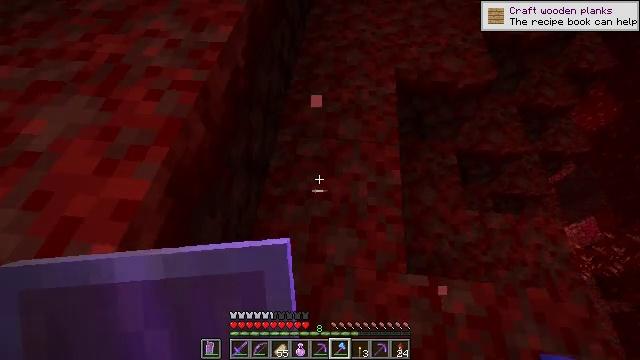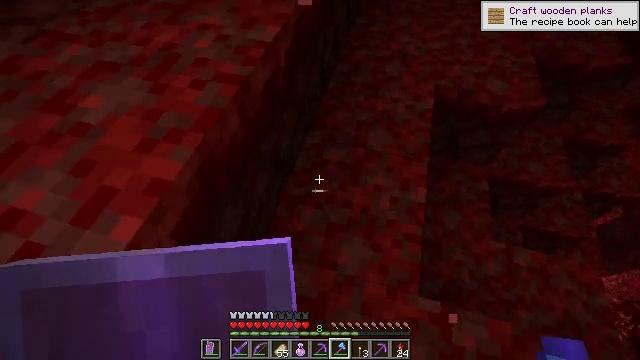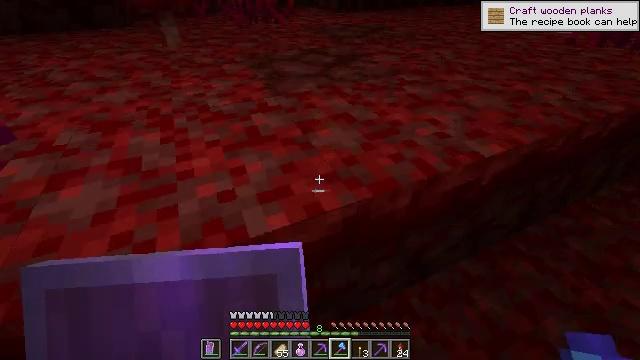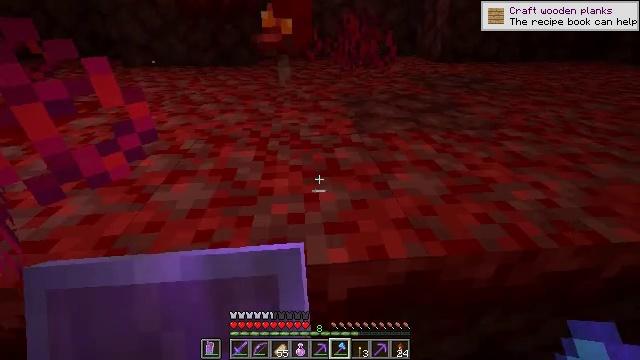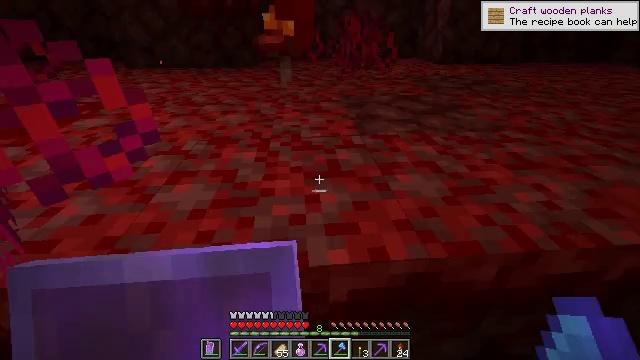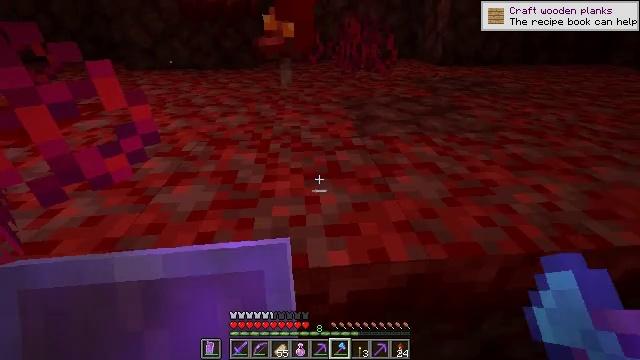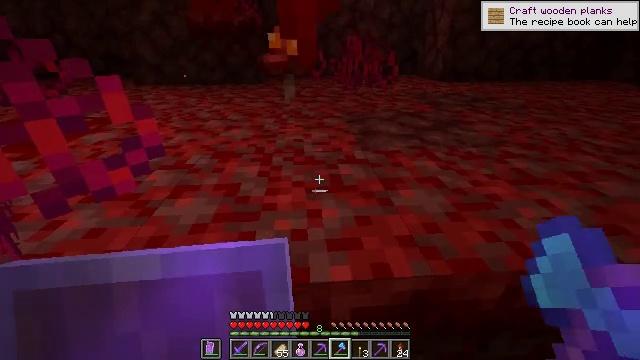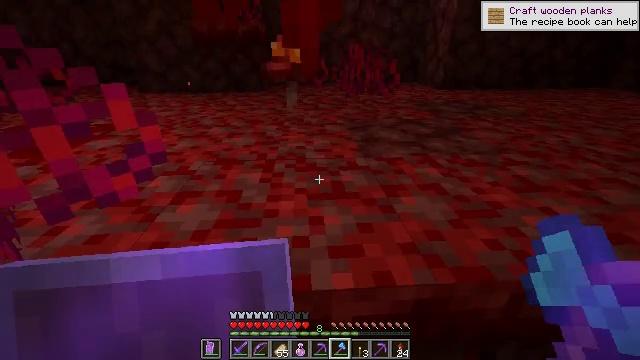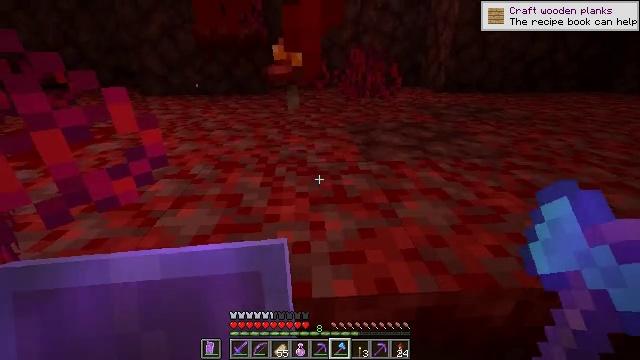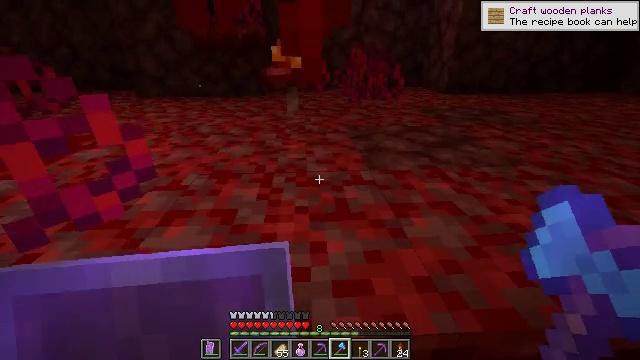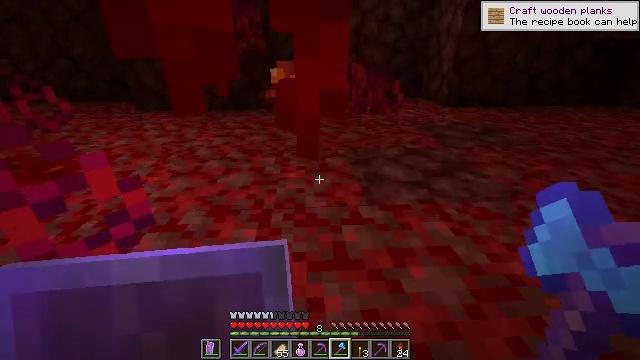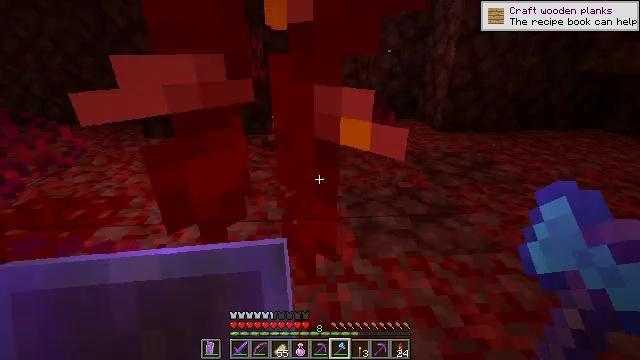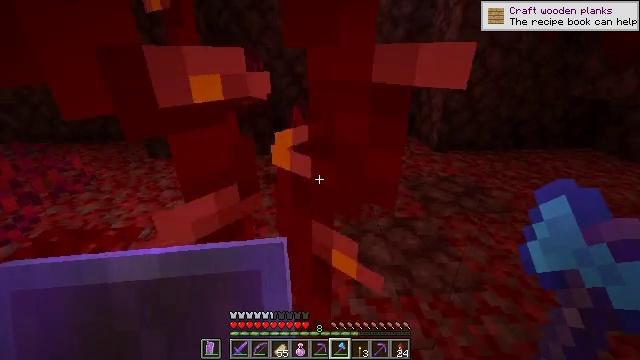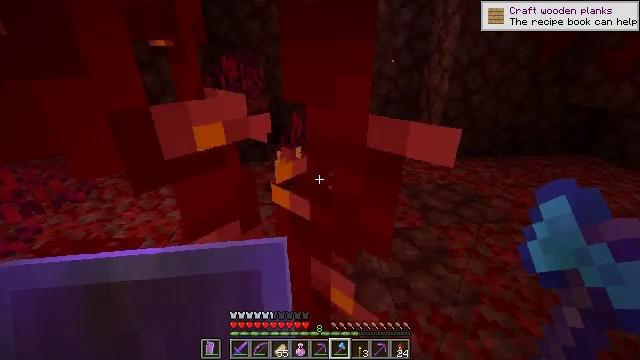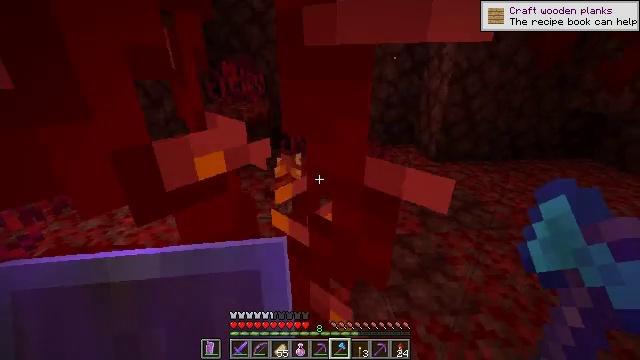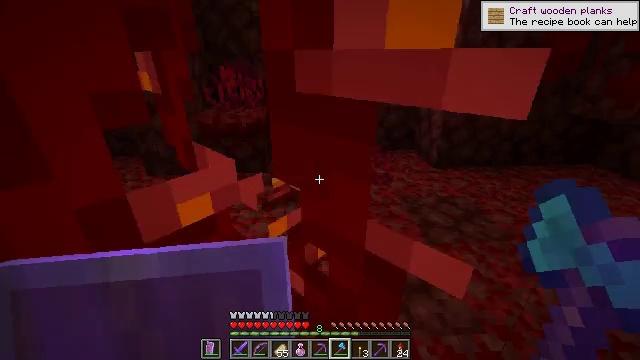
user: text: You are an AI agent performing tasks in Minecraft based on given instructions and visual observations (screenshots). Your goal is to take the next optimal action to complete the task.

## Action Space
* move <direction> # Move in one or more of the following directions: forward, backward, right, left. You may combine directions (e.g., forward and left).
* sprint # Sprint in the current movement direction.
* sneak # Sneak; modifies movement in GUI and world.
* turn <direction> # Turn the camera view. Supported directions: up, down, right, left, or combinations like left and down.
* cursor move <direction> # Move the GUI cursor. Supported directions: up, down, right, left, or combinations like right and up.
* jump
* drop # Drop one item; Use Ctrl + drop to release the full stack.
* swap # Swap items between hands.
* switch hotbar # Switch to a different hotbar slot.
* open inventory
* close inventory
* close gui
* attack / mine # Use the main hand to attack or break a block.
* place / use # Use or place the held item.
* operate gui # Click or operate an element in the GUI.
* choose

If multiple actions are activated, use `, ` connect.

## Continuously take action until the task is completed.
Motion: motion action
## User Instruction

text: Collect crimson fungus as a resource.
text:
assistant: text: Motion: turn left and up
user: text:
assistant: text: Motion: turn left and up
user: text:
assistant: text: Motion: turn left and up
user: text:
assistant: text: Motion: no_op
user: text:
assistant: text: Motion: no_op
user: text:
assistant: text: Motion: turn up
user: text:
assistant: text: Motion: turn up
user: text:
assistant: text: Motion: move forward
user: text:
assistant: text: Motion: move forward
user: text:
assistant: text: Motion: move forward, jump
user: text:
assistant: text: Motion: move forward, jump
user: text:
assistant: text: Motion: move forward, jump
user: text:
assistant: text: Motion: move forward, jump
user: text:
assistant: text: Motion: move forward, jump
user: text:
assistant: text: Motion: move forward
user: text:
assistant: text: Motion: move forward
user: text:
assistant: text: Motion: move forward
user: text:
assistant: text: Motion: move forward
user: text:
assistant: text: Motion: move forward and move right
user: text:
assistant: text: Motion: move forward and move right
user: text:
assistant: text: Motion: move forward and move right, turn left
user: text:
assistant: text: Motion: move forward and move right, turn left and down
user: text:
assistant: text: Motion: move forward and move right, turn left and down
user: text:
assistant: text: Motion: move forward and move right, turn left and down
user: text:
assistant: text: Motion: move forward and move right, turn left and down
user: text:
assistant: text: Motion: move forward and move right, turn left
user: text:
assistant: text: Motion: move forward and move right, turn left and down
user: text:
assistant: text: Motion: move forward and move right, turn left
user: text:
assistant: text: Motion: turn left
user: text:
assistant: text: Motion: turn left